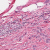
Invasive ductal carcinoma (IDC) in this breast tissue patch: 1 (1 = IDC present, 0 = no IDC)